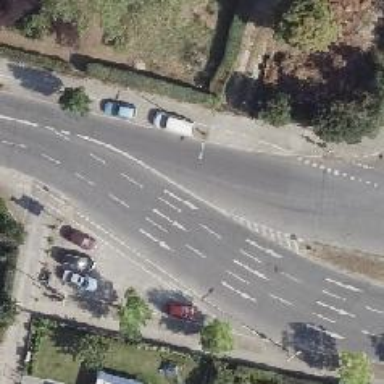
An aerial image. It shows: Tertiary road with asphalt surface. It is dual carriageway.